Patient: sex M, age 37
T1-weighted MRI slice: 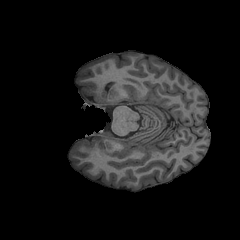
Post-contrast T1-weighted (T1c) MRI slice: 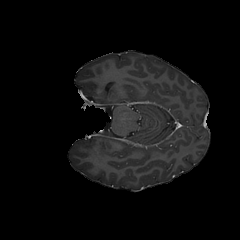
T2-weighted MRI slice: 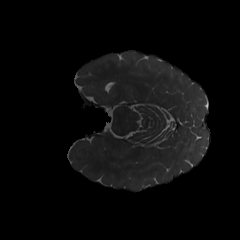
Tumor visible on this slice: no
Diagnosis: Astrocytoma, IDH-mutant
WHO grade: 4